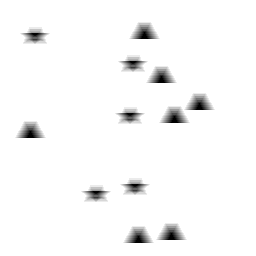
Squares: 0
Triangles: 7
Stars: 5
Total shapes: 12